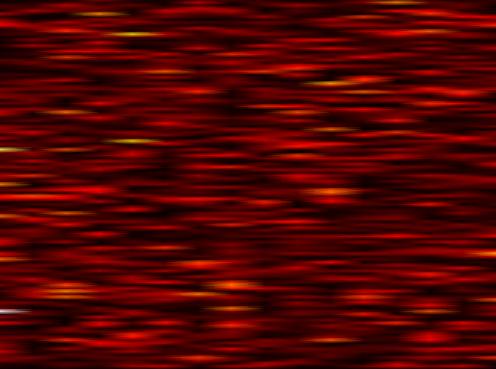
Label: WOLA